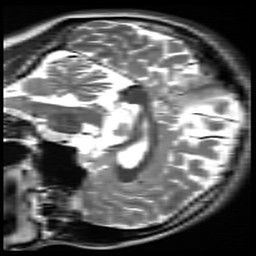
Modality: inplaneT2
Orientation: sagittal
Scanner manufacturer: siemens
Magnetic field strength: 3 T
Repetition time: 7.02 s
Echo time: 0.069 s